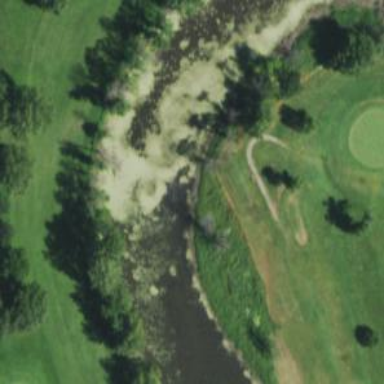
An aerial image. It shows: Service road designated as golf cart path.